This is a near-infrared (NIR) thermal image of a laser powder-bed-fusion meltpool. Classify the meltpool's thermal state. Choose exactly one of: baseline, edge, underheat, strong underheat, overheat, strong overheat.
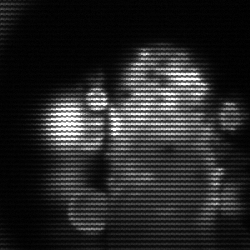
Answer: strong underheat